Question:
how to save this image
into sqlserver, i usually save it from file name but i don't know how to save from resources
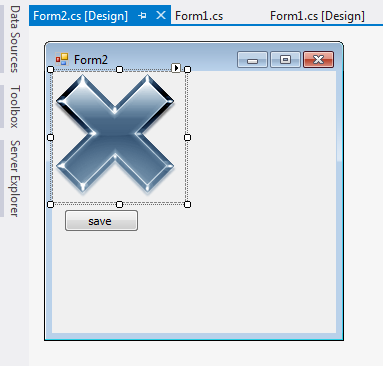
Answer: Try this:
'''
public byte[] WinImage=new byte[0];
MemoryStream stream = new MemoryStream();
PictureBox.Image.Save(stream, System.Drawing.Imaging.ImageFormat.Jpeg);
WinImage=stream.ToArray();
'''
And save it to the table as 'varbinary(max)'.
To open the image from database:
'''
MemoryStream stream = new MemoryStream(byte[] WinImage);
Image RetImage = Image.FromStream(stream);
PictureBox.Image = RetImage;
'''